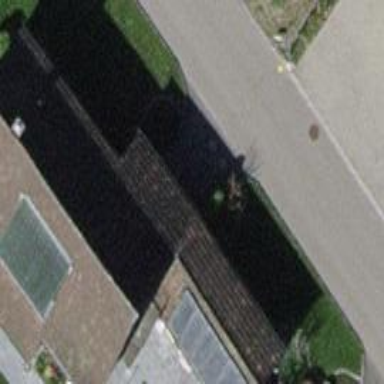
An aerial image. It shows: Building with gabled roof.